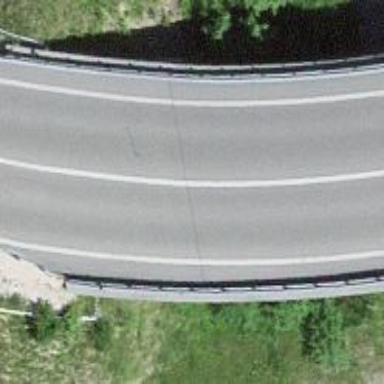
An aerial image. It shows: Asphalt surface bridge for trunk link highway.